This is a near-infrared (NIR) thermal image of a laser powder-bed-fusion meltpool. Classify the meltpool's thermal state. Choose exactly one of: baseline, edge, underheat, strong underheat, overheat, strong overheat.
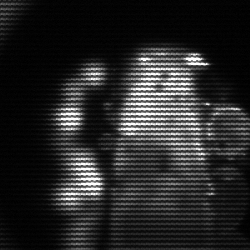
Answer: strong underheat